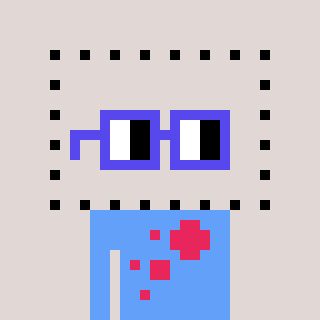
a pixel art character with square blue glasses, a void-shaped head and a blue-colored body on a warm background